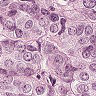
Metastatic tissue present: yes